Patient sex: M
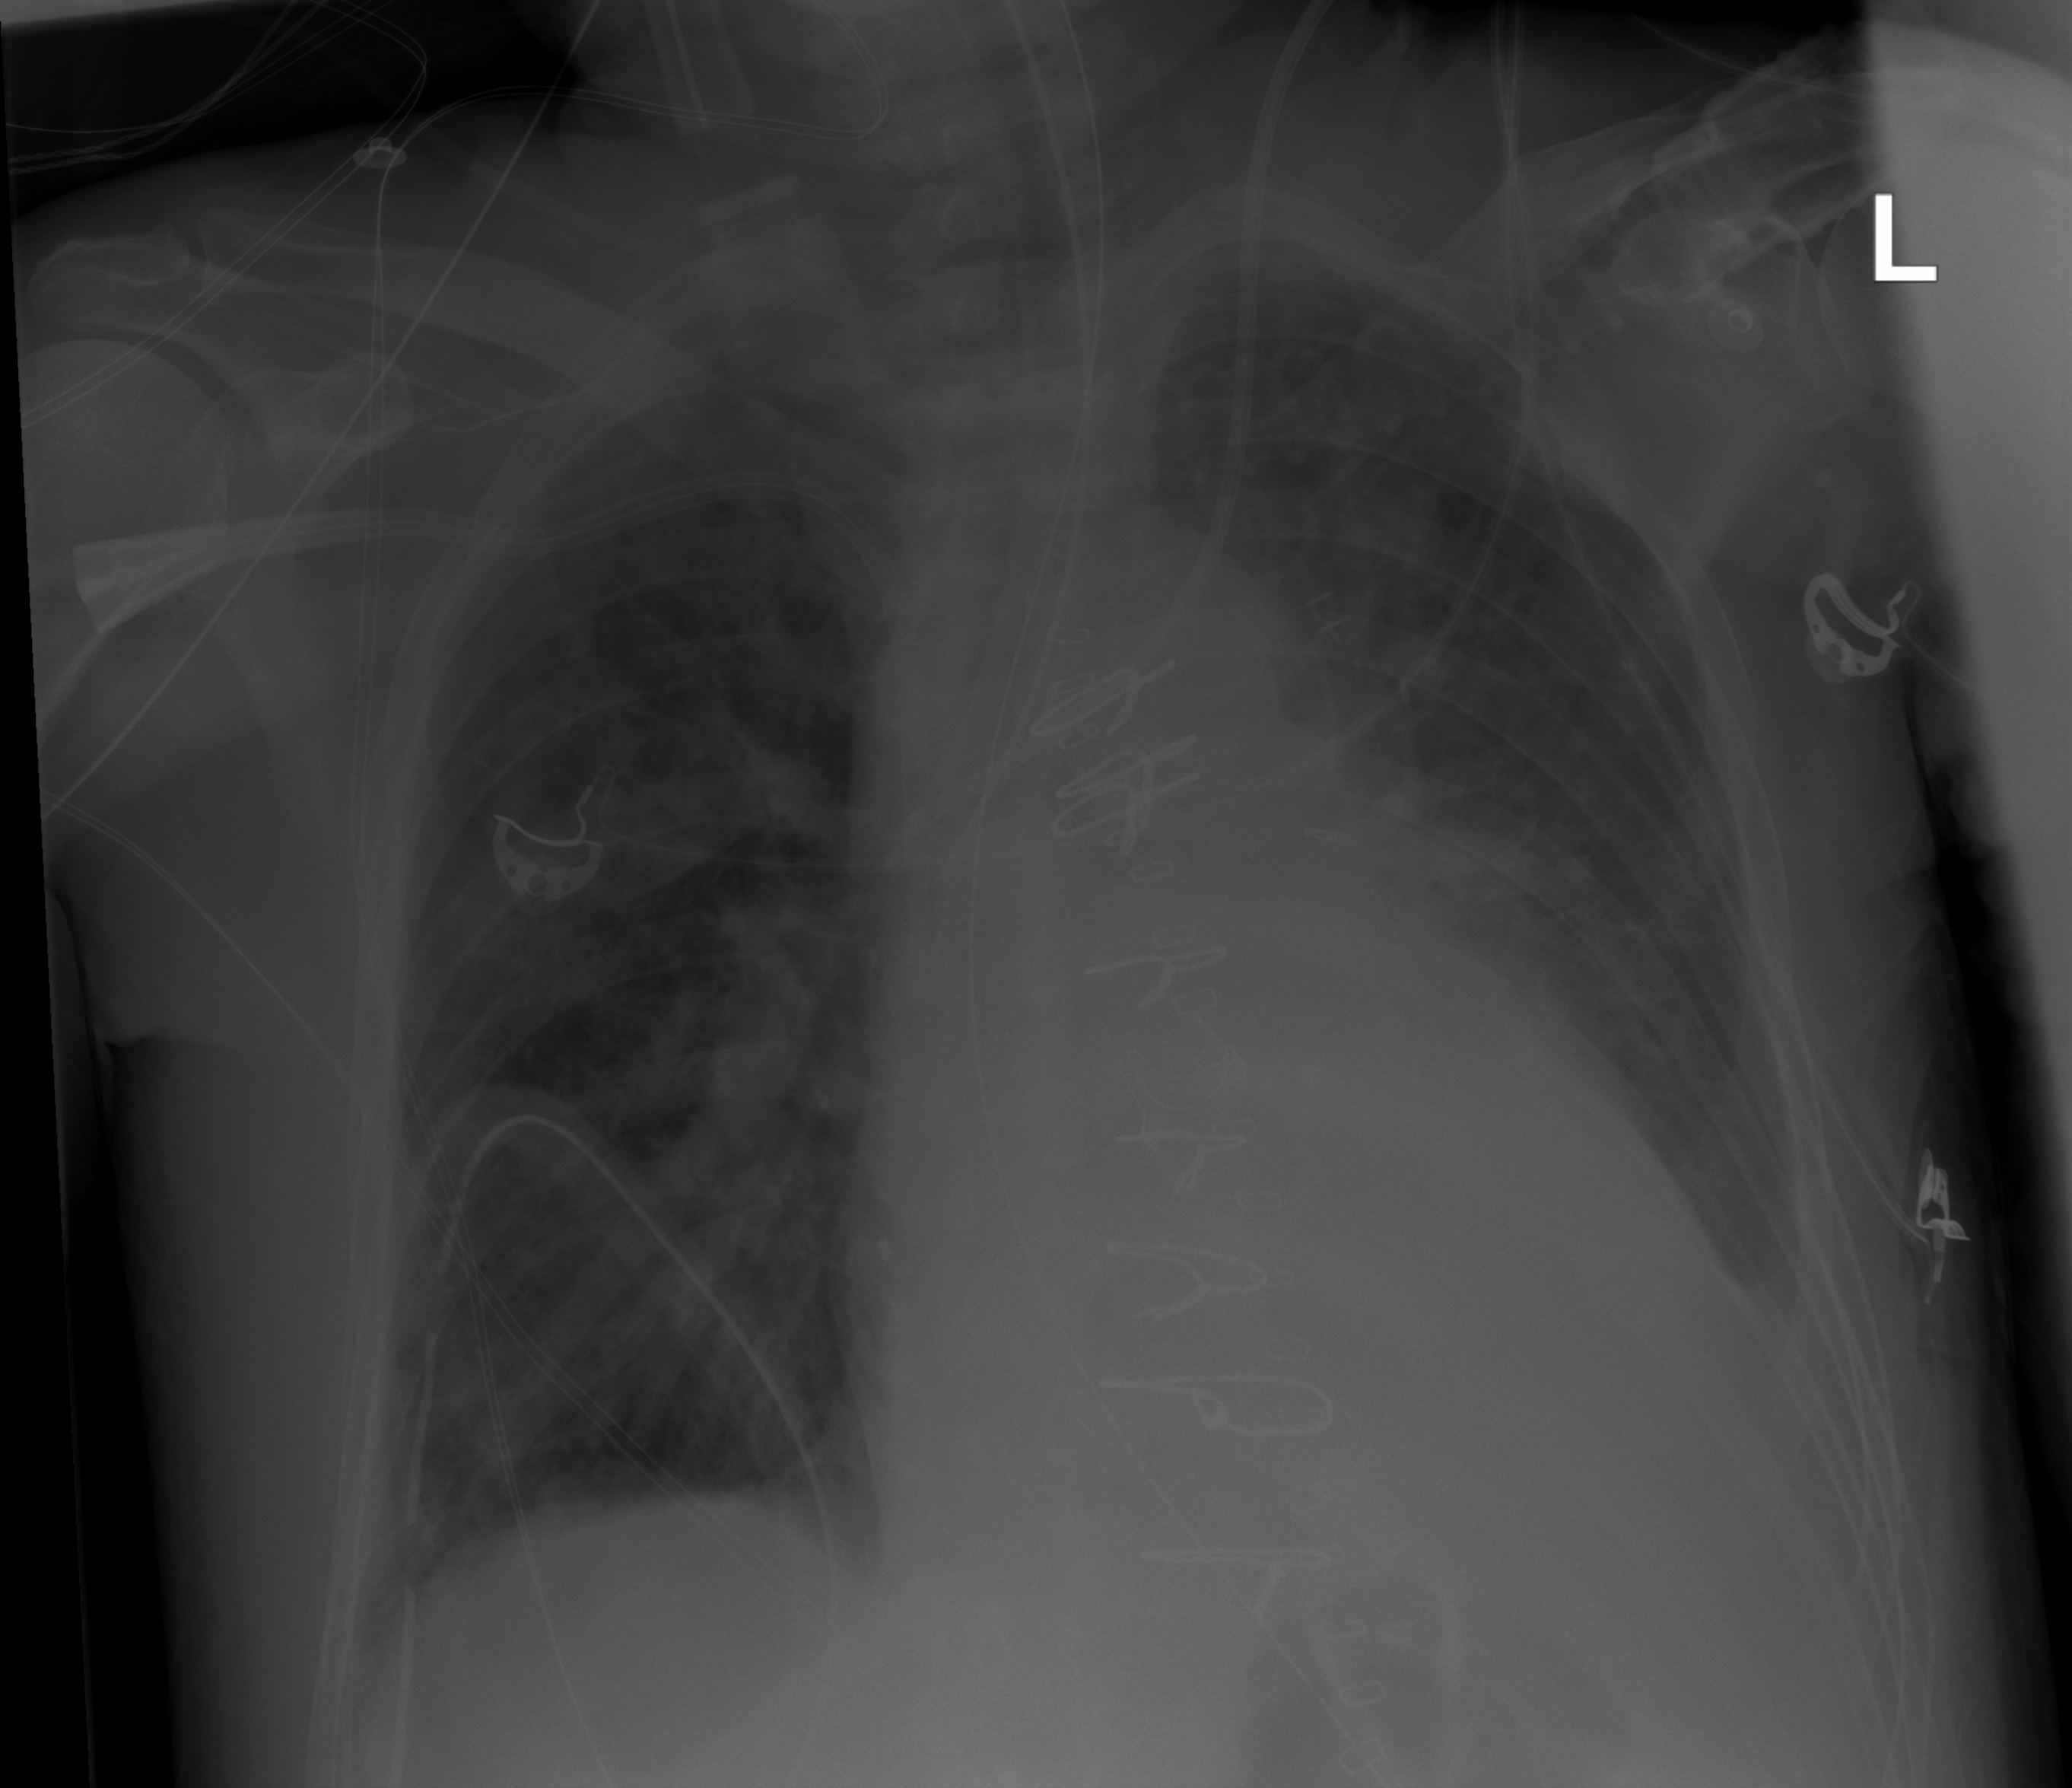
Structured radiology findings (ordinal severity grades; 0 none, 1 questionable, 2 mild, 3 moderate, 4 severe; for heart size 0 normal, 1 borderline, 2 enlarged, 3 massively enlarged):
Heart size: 2
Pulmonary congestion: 2
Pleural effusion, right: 1
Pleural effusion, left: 2
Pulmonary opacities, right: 2
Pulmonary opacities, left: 2
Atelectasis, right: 2
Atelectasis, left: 2